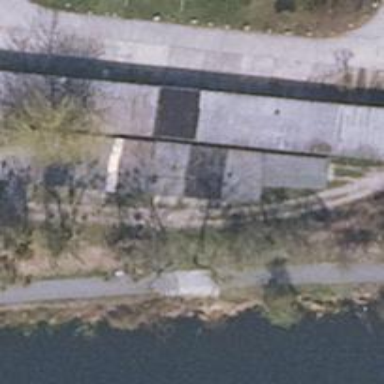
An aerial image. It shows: Row of garages with skillion roofs oriented across. The roofs are grey in color.